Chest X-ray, AP view. Patient: 51 years old, sex F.
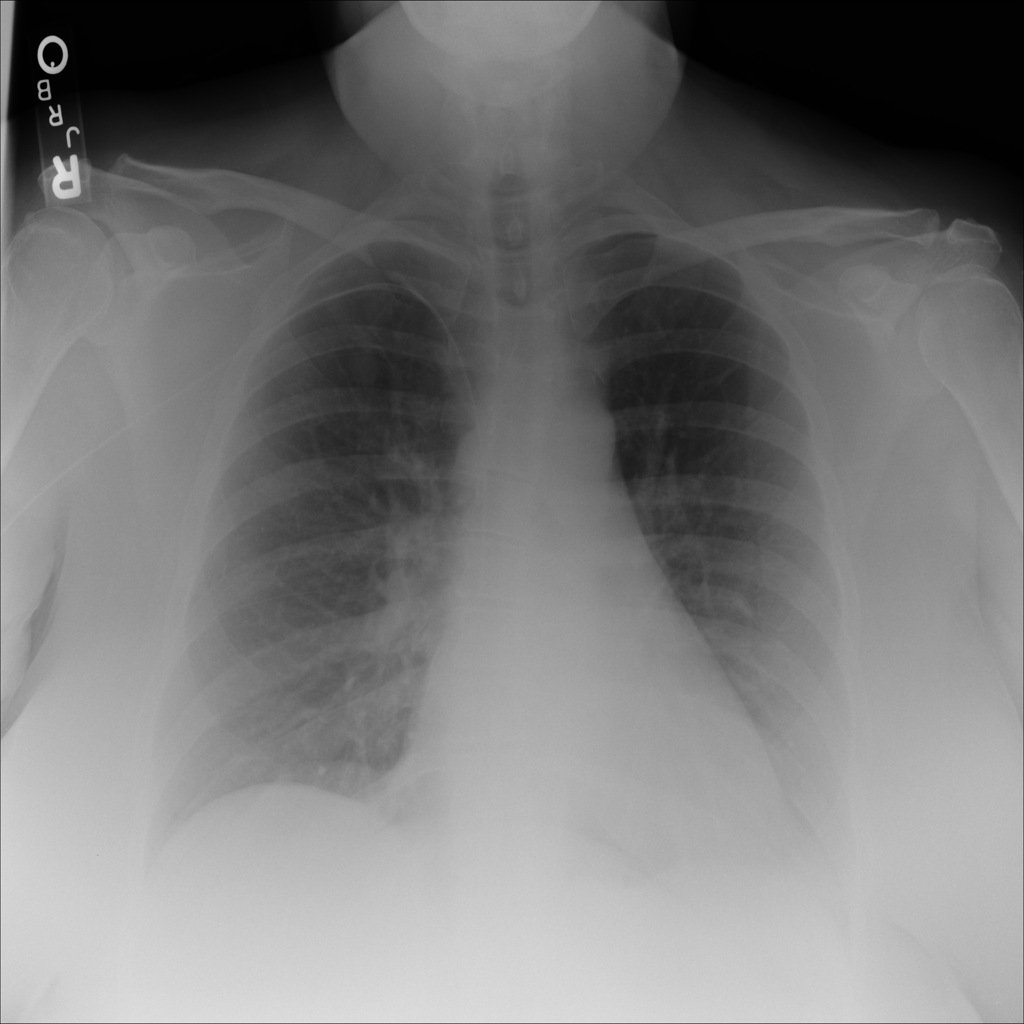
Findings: No Finding